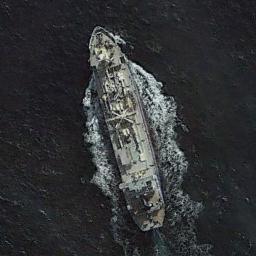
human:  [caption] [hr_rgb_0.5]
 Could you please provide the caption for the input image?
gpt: A ship sailing on the blue sea .

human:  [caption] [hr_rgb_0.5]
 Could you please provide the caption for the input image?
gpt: The white ship is sailing in the deep blue water .

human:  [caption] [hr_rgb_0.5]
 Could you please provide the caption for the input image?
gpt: There is a ship in the black water .

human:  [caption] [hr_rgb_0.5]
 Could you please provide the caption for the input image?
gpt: There is a ship at sea .

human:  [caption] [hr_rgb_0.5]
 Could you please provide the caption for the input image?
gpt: The white ship is surrounded by water .